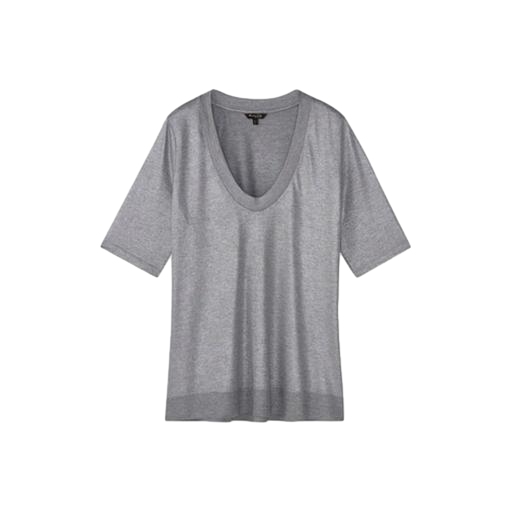
low neck tee light heather, wide vneck, v-neck shirt, white background